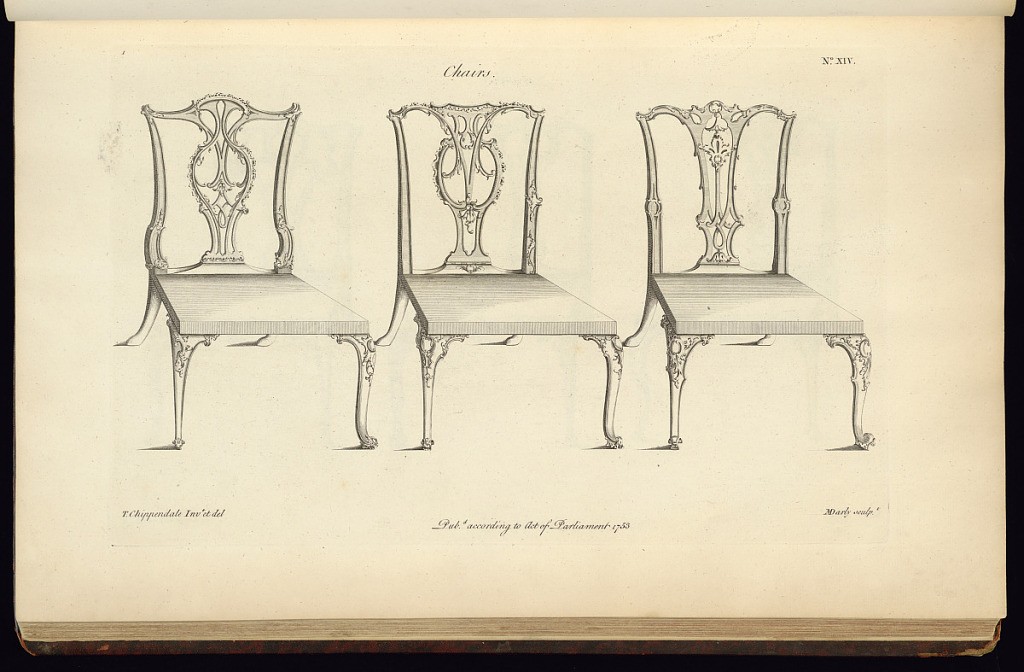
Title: Chairs, No. XIV
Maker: Thomas Chippendale, 1718 – 1779
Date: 1755
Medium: Etching on off-white laid paper
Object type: Print
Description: Page from "The Gentleman and Cabinet-Maker's Director" 2nd edition.  Three chairs with unornamented seats.  The legs and backs are ornamented in the Rococo style with slightly varying details.  The legs and basic structure are very similar.